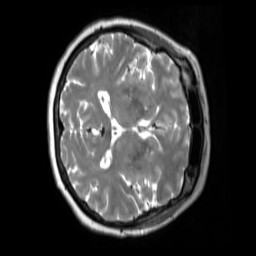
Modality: T2w
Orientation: axial
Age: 60
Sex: female
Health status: ill
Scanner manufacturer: siemens
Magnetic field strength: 3 T
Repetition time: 2.8 s
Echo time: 0.326 s